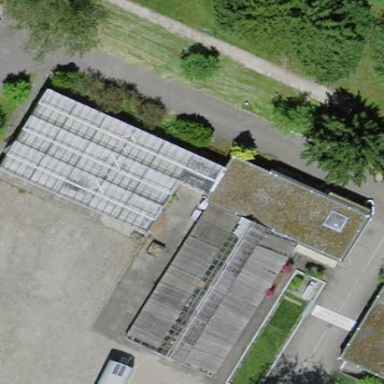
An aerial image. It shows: Greenhouse.